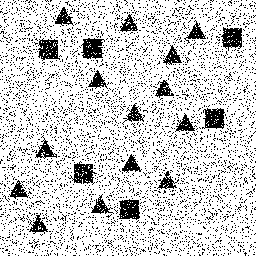
Squares: 6
Triangles: 14
Stars: 0
Total shapes: 20